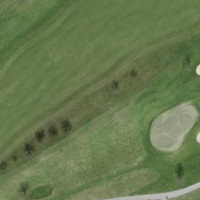
EUNIS habitat code: 53
Species observed at this site:
Cardamine pratensis